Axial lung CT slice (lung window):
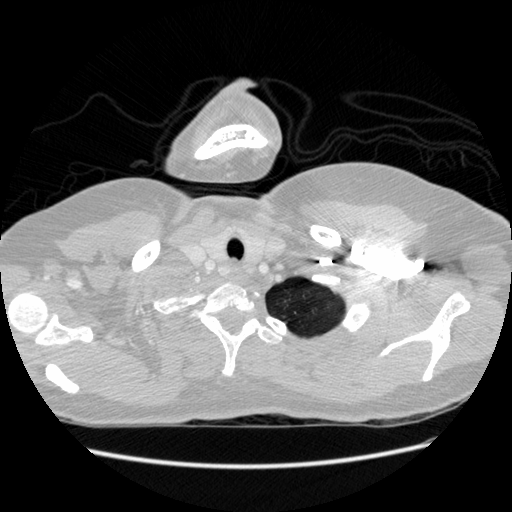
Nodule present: no